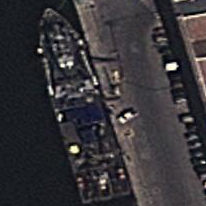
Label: combat